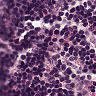
Metastatic tissue present: no